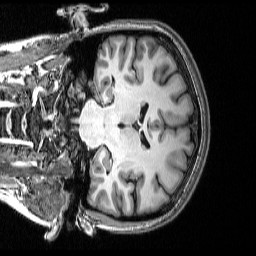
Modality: T1w
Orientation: coronal
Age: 22
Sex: female
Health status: healthy
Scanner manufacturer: siemens
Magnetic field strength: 3 T
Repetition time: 2.53 s
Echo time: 0.00339 s